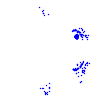
Particle: electron